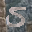
Label: 5